Question: I am looking forward to draw a set-enumeration tree using GraphViz, which should look like this:

Can it be easily done using GraphViz? Is there any existing graphviz examples to produce such a tree?
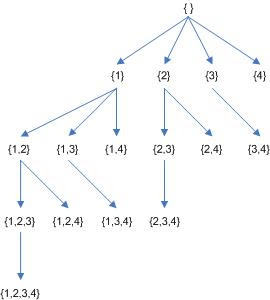
Answer: A completly naive approach works near perfect. If for some reason graphviz does mess up horizontal ordering there is no real solution.
'''
digraph {
node [shape=plaintext]
"{}" -> "{1}"
"{}" -> "{2}"
"{}" -> "{3}"
"{}" -> "{4}"
"{1}" -> "{1,2}"
"{1}" -> "{1,3}"
"{1}" -> "{1,4}"
// ...
}
'''
gives